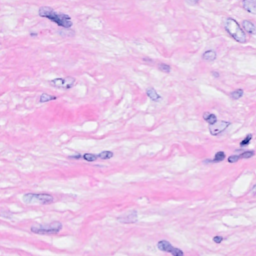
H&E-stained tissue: Breast